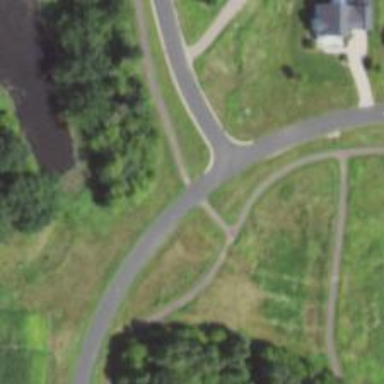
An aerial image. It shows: Unmarked asphalt crossing on cycleway road.